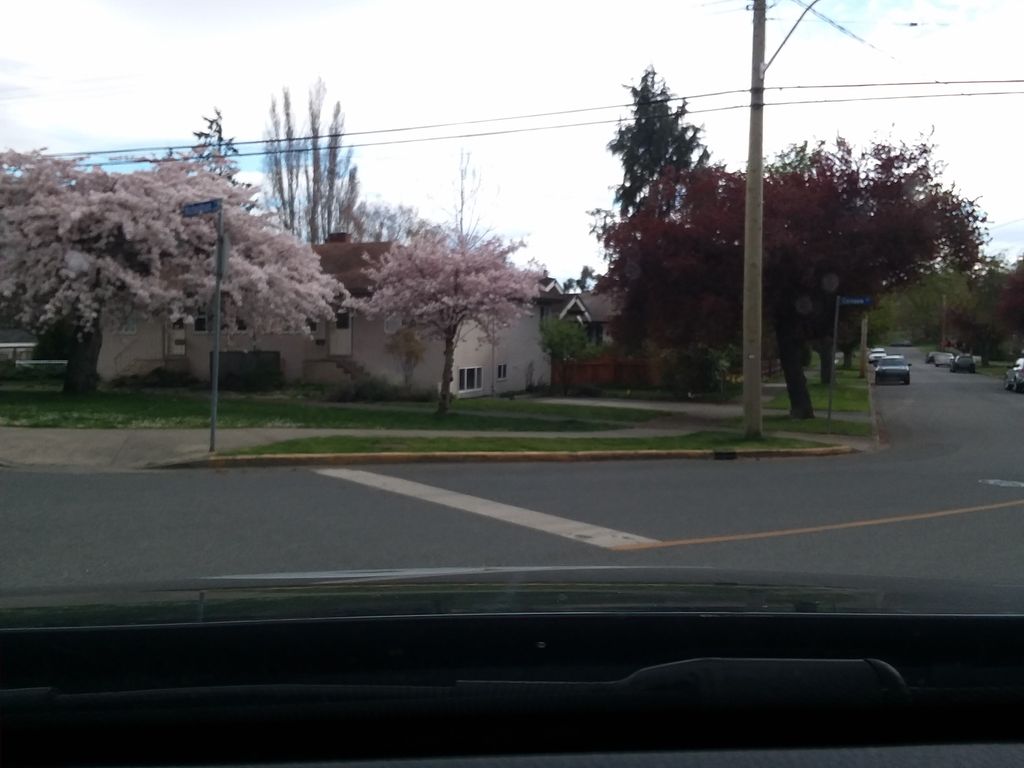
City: victoria